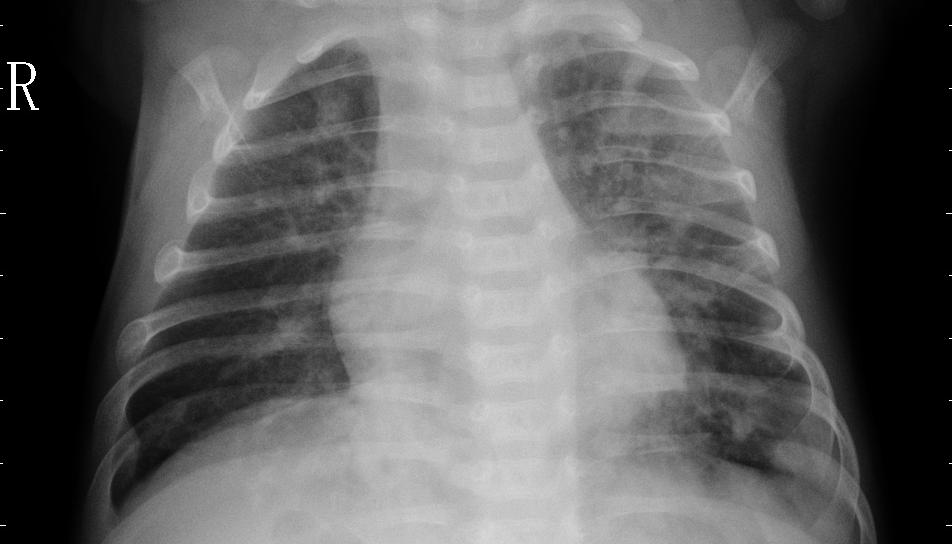
Diagnosis: PNEUMONIA